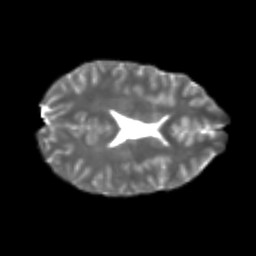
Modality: T2w
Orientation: axial
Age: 25
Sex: female
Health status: healthy
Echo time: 0.074 s